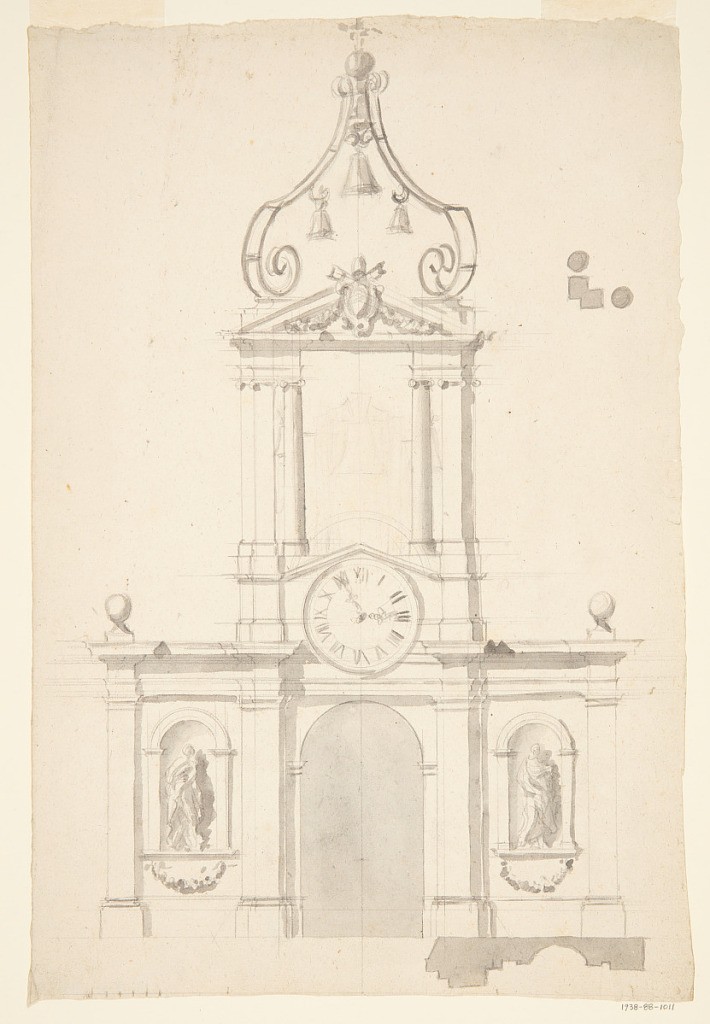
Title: Pavilion with Bell Tower
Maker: Giuseppe Valadier, Italian, 1762–1839
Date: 1775
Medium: Graphite, gray wash Support: laid paper
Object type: Drawing
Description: Elevation of one-story pavilion with an arched entrance flanked by wall sections with doric pilasters and arched niches containing draped statues, decorated beneath with swags. A simple entablature supports a pediment with a large clock; ball ornaments are at outer corners. Above clock is an aedicula-shaped structure with a garlanded Papal escutcheon with keys and tiara. At top, metal scrolls support an orb and a cross above three bells. Below,